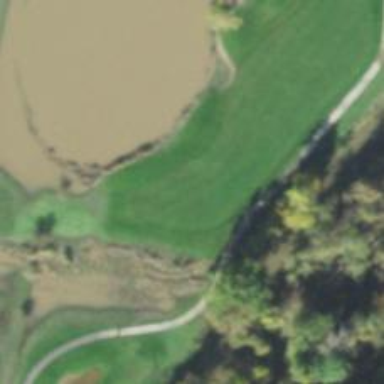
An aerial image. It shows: View of golf hole.